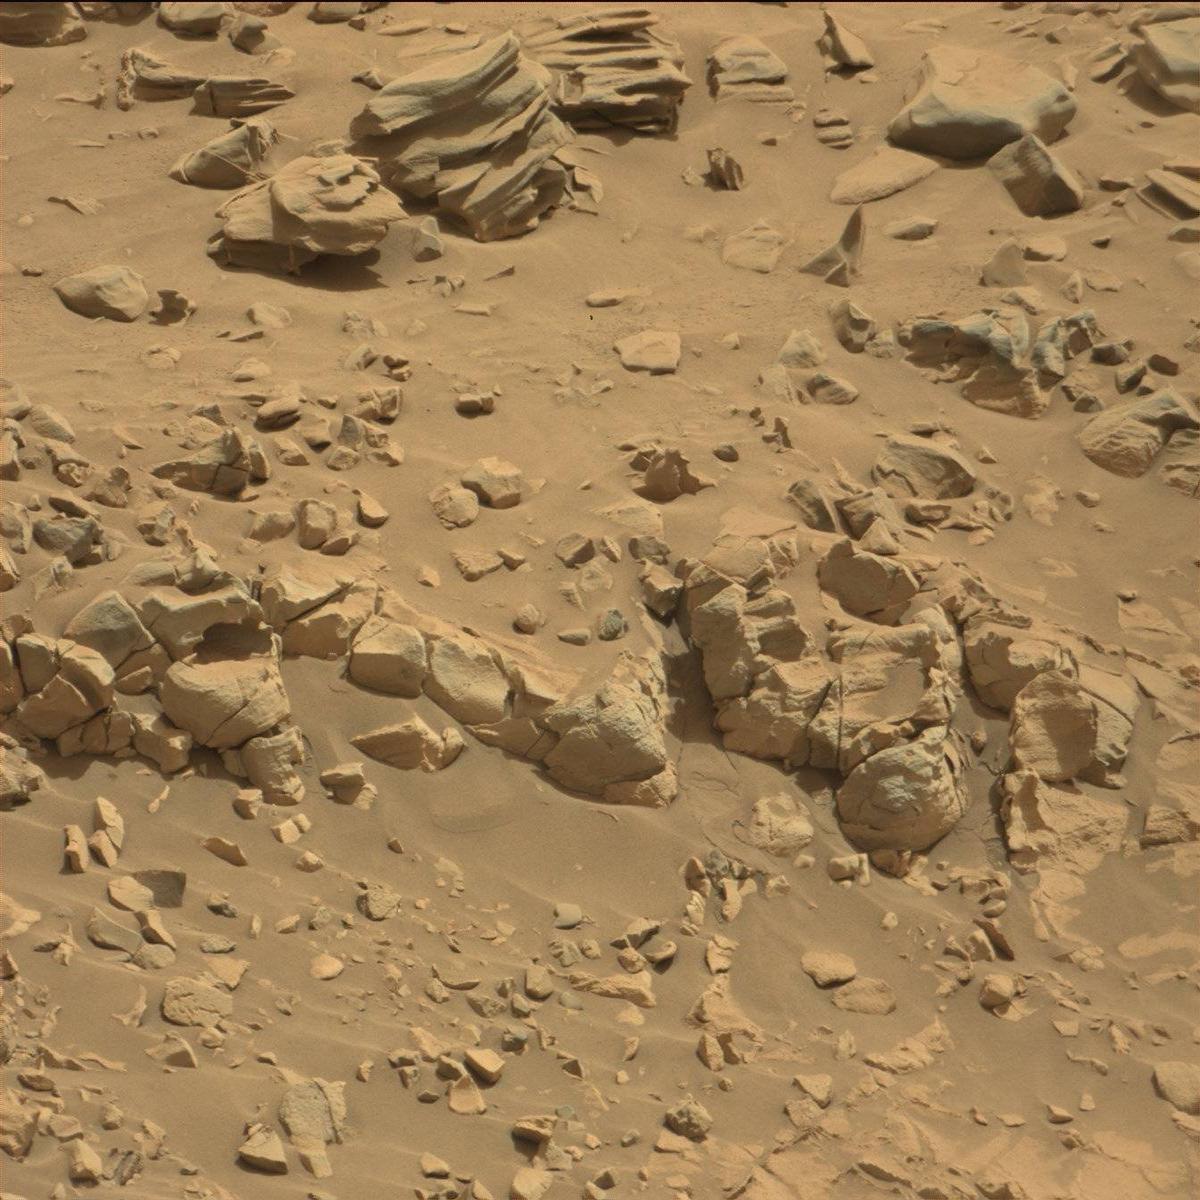
Terrain classes present: Bedrock, Sand / Soil